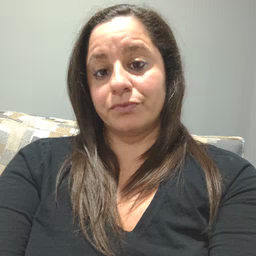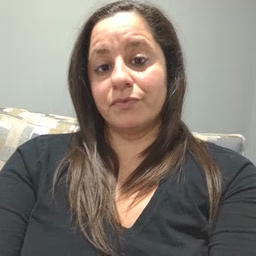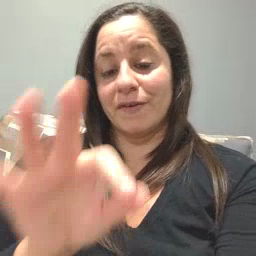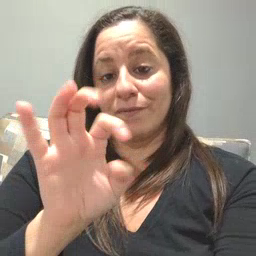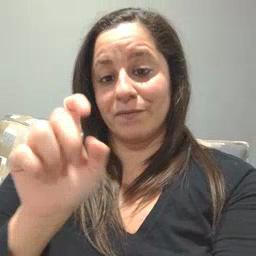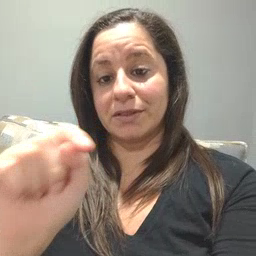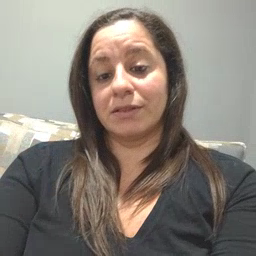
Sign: feet